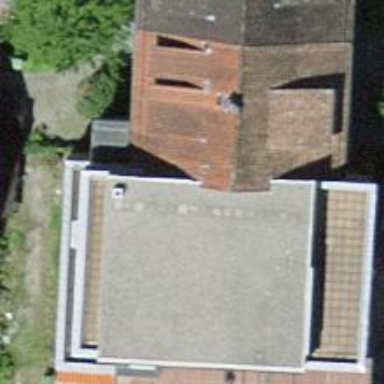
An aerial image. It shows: Flat-roofed building.